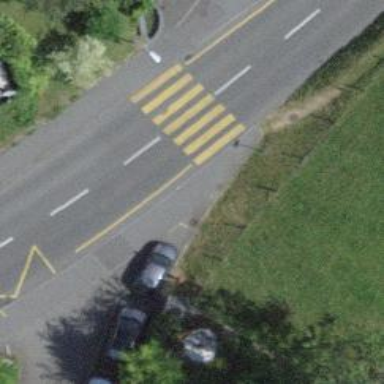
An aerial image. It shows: Kerb serving as barrier.